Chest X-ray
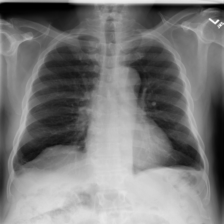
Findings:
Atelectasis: negative
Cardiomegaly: negative
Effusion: negative
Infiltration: negative
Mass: negative
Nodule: negative
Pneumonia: negative
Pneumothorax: negative
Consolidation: negative
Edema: negative
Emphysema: negative
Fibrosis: negative
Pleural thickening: negative
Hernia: negative